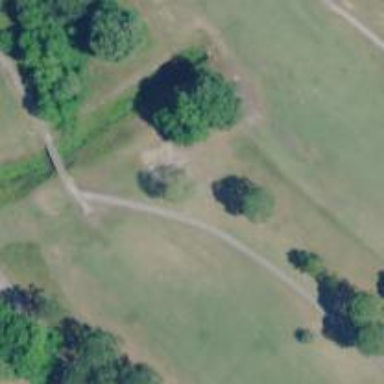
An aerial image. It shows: Path used for both walking and golf.